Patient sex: M
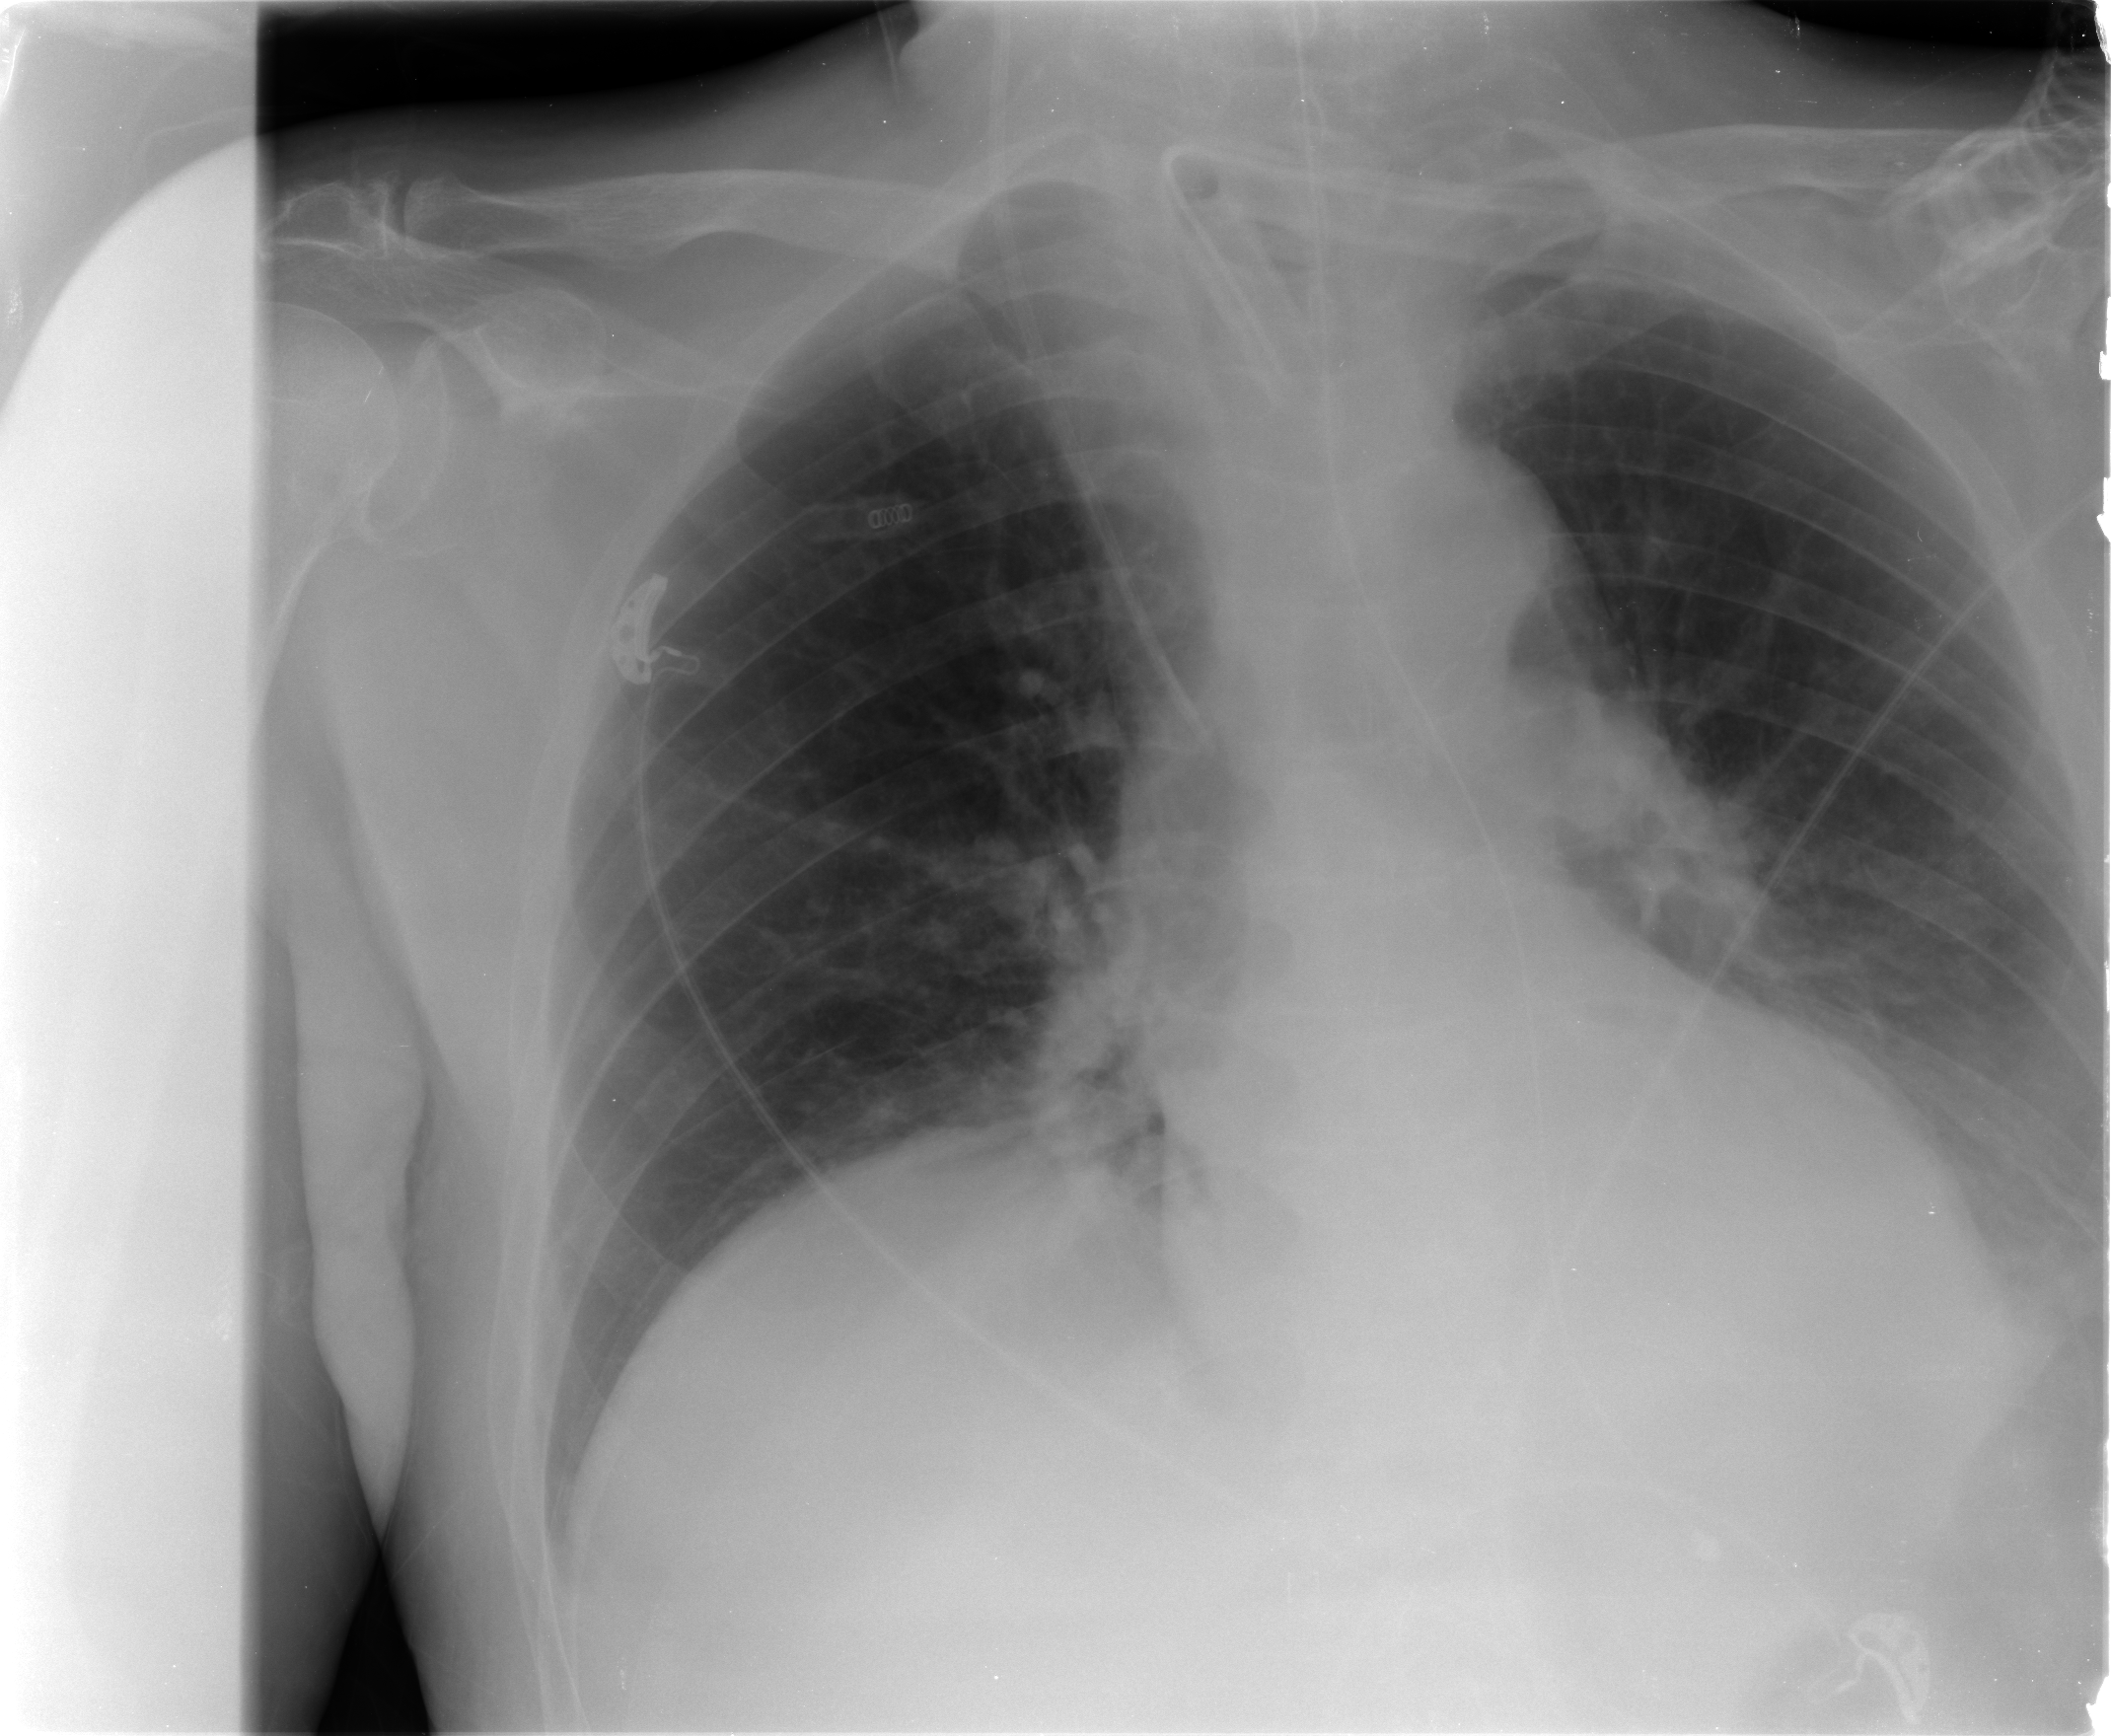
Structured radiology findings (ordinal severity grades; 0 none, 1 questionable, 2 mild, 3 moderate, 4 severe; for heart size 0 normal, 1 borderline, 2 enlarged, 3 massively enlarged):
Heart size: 1
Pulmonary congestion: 2
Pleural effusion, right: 0
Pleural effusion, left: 2
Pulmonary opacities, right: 2
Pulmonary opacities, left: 0
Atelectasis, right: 2
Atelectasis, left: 2